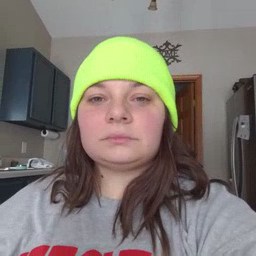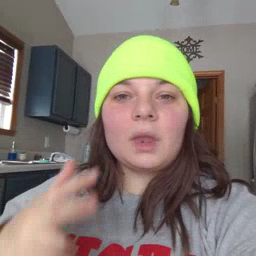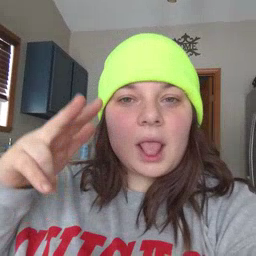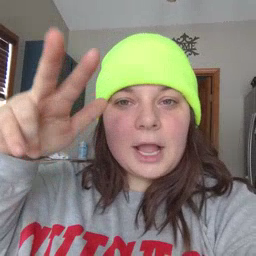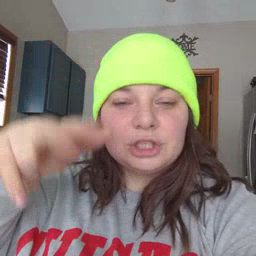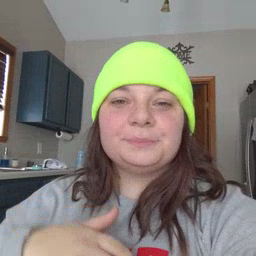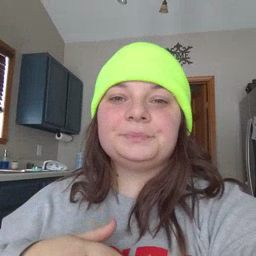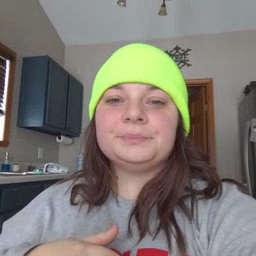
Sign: helicopter